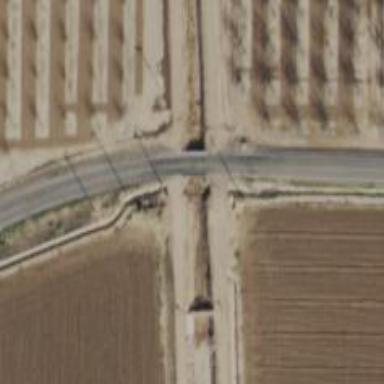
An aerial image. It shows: Tertiary road with bridge.